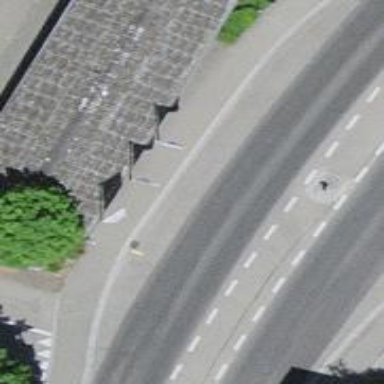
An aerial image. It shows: Bus stop along the road.